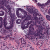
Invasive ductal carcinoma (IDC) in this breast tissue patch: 1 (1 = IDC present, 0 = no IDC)